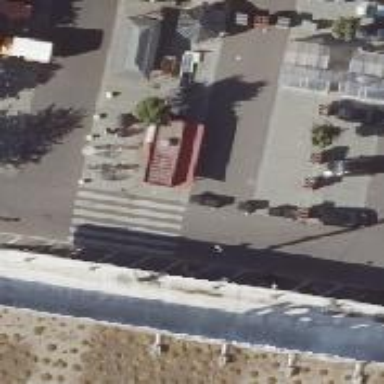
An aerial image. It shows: Fast food establishment.